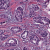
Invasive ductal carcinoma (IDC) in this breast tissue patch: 1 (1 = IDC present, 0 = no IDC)